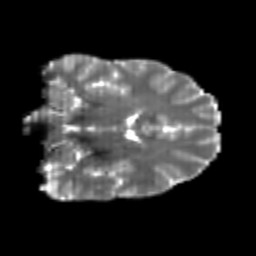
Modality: T2w
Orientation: coronal
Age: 22
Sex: male
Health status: healthy
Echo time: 0.074 s